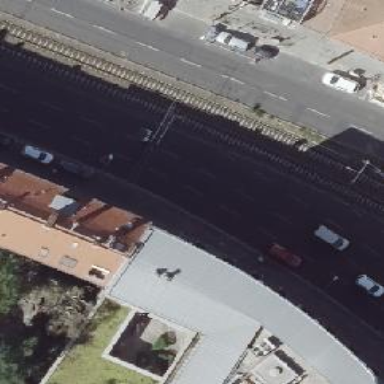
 classified as secondary road. It is dual carriageway."